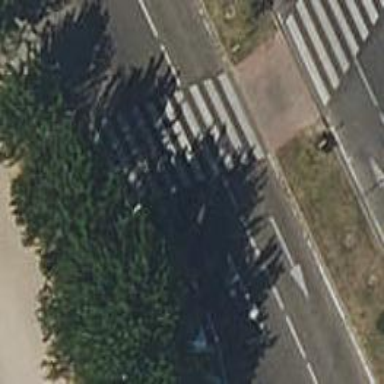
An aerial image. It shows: Uncontrolled zebra crossing on the road.